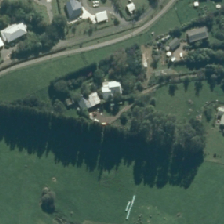
Land cover: urban_build_up